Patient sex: M
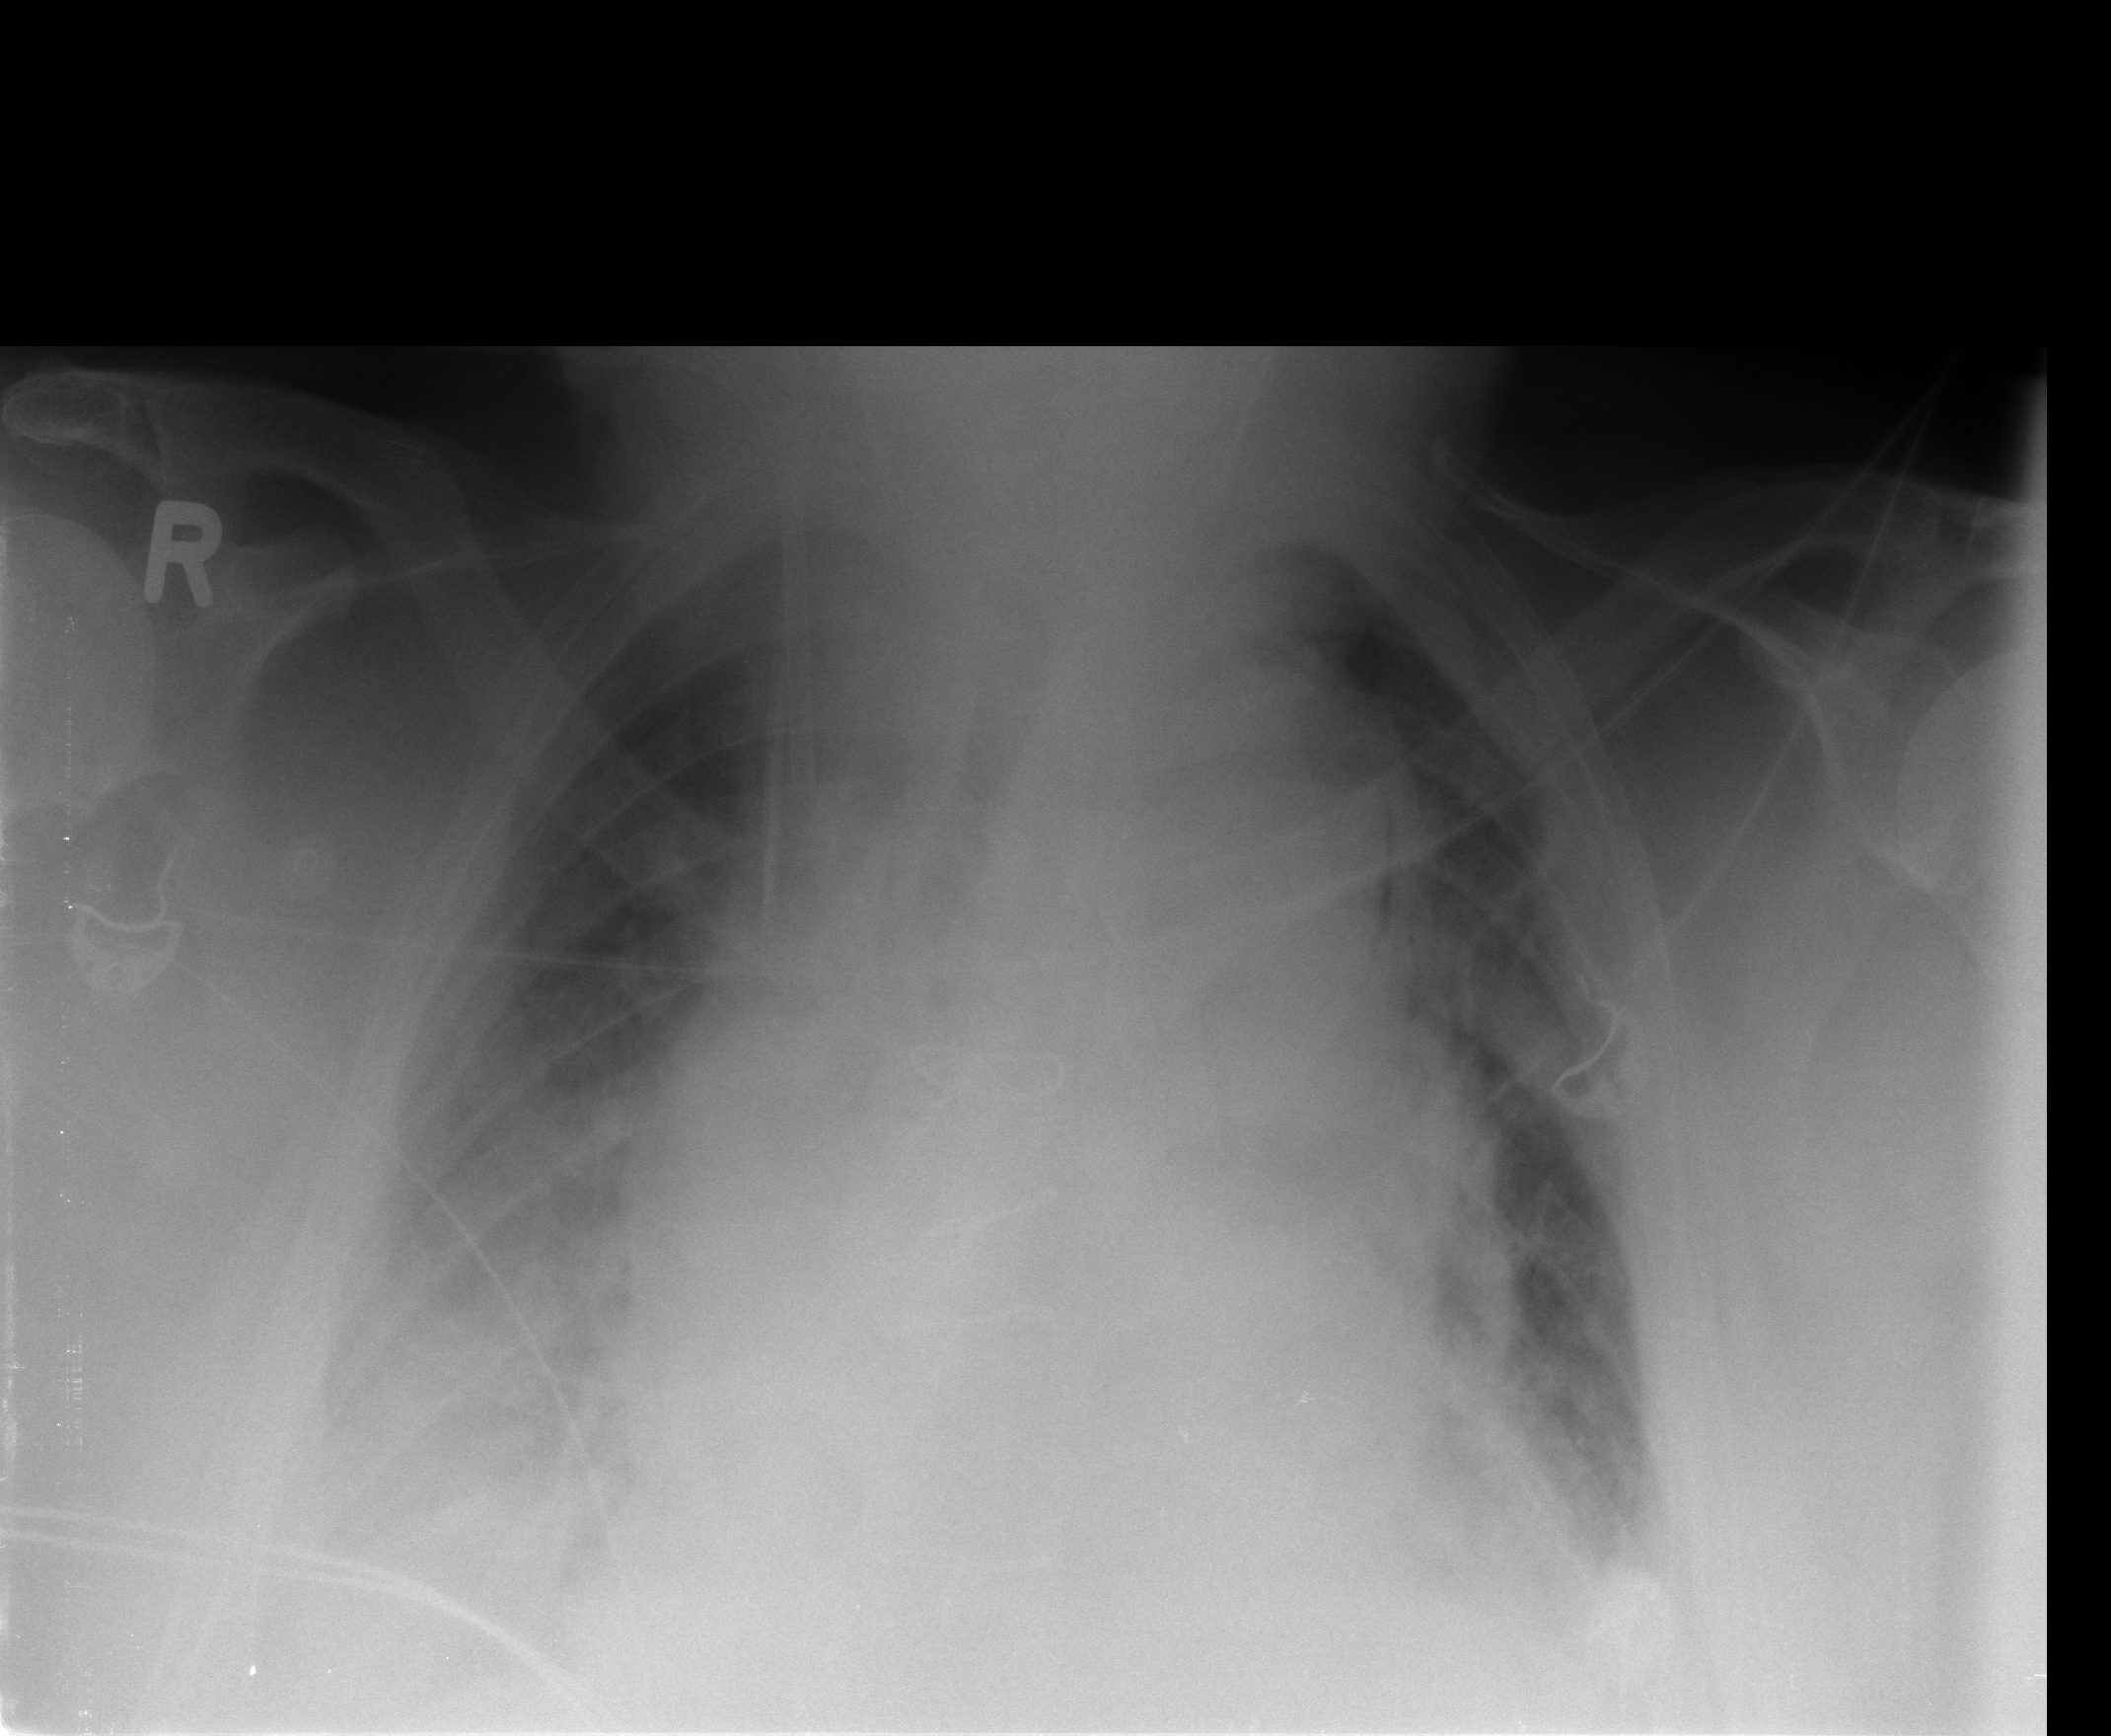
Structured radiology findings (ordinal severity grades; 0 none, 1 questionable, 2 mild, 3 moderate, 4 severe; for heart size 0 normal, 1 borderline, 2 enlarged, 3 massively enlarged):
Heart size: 2
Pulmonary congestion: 3
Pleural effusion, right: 3
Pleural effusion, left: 2
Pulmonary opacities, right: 2
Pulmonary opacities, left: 2
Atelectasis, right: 2
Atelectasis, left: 2